Question: How can i get child nodes from firebase?
Firebase struct is here:

Me need to get a child "Photos" for each child above. And later add to collectionView each child "Photo".
My firebase struct:
'''
{
"Studii" : {
"Babul'ka" : {
"Photo" : {
"image" : "https://firebasestorage.googleapis.com/v0/b/test2-29e4b.appspot.com/o/city3.jpg?alt=media&token=12a87c0c-ade1-43f9-b76b-ecdaa86cf185"
},
"address" : "Saturn",
"image" : "https://firebasestorage.googleapis.com/v0/b/test2-29e4b.appspot.com/o/city3.jpg?alt=media&token=12a87c0c-ade1-43f9-b76b-ecdaa86cf185",
"image1" : "https://firebasestorage.googleapis.com/v0/b/test2-29e4b.appspot.com/o/city3.jpg?alt=media&token=12a87c0c-ade1-43f9-b76b-ecdaa86cf185",
"name" : "Karapul'ka"
},
"Dubai" : {
"Photo" : {
"image" : "https://firebasestorage.googleapis.com/v0/b/test2-29e4b.appspot.com/o/city1.jpg?alt=media&token=c442fd8f-4cc4-4e30-8242-975aaf5427dc"
},
"address" : "Tutushka",
"image" : "https://firebasestorage.googleapis.com/v0/b/test2-29e4b.appspot.com/o/city1.jpg?alt=media&token=c442fd8f-4cc4-4e30-8242-975aaf5427dc",
"name" : "Dubai"
},
"London" : {
"Photo" : {
"image" : "https://firebasestorage.googleapis.com/v0/b/test2-29e4b.appspot.com/o/oko1.jpg?alt=media&token=fedea2cb-93b1-496c-9392-0b95f4ada7b5"
},
"address" : "Beiker strit",
"image" : "https://firebasestorage.googleapis.com/v0/b/test2-29e4b.appspot.com/o/oko1.jpg?alt=media&token=fedea2cb-93b1-496c-9392-0b95f4ada7b5",
"name" : "London"
}
}
}
'''
Thanks for help.
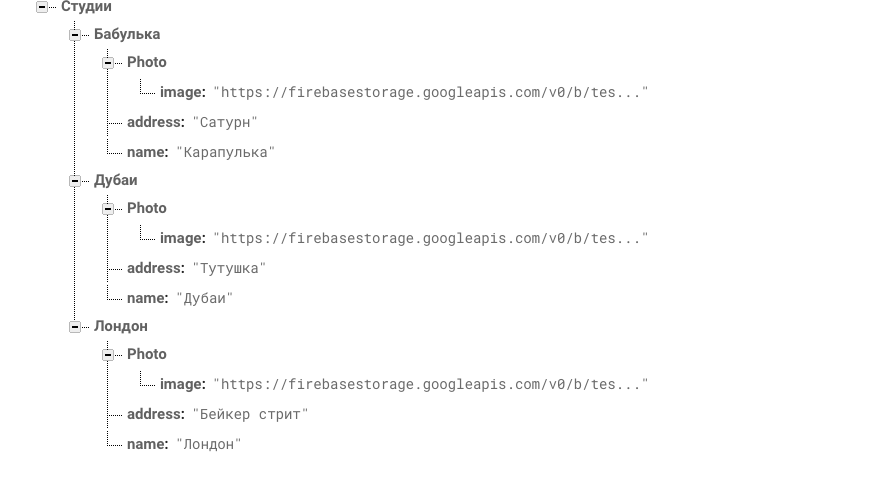
Answer: To get to the data you want, iterate over all of the child notes of the main parent node. Assume the following structure
'''
posts
post_0
Photo
image: "https://www....."
post_1
Photo
image: "https://www....."
'''
and the code to get the image urls...
'''
let ref = self.ref.child("posts")
ref.observeSingleEvent(of: .value, with: { snapshot in
for child in snapshot.children {
let snap = child as! DataSnapshot
let imageSnap = snap.childSnapshot(forPath: "Photo")
let dict = imageSnap.value as! [String: Any]
let url = dict["image"] as! String
print(url)
}
})
'''